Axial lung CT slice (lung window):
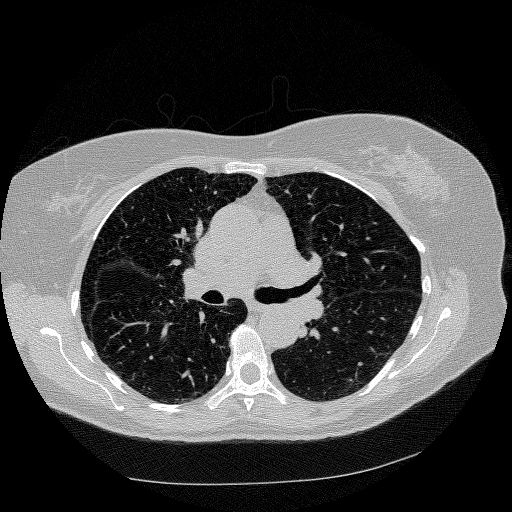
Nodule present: no